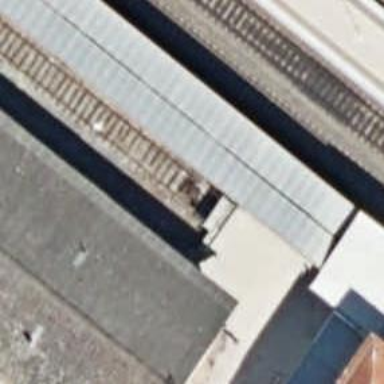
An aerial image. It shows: Railway buffer stop.